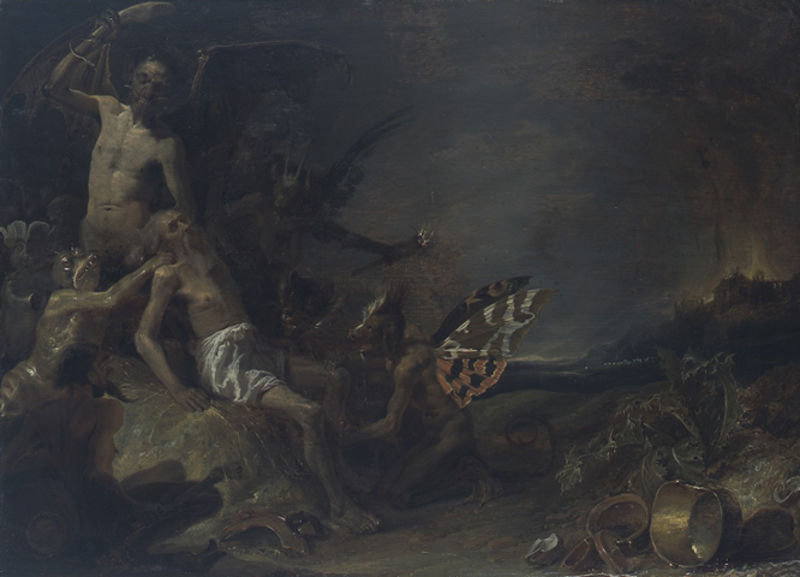
Titel: Hiob, von bösen Geistern geplagt
Künstler: Cornelis Saftleven
Standort: Karlsruhe
Institution: Staatliche Kunsthalle Karlsruhe
Schlagwörter: blue, fight, oil, red, white, arm, black, dark, figures, gold, gray, hair, old, painting, woman, yellow, oil painting, reflection, brown, plant, pot, smoke, angel, angels, clouds, hell, man, naked, nude, nudes, rocks, skin, sky, spoils, background, building, landscape, ocean, orange, sea, distance, trees, death, armour, baroque, feet, metal, spanish, evening, light, night, plants, drawing, shadow, dunkel, realism, dog, sketch, tail, allegory, beard, devil, fly, martyr, nymphs, old man, saint, torch, fairy, wings, dead, still life, city, human, historical, buildings, art, beauty, pots, foot, shoe, legs, cloth, fire, chest, old age, fish, cave, horns, canvas, dutch, desert, ghost, butterfly, tod, bronze, darkness, fairies, tan, bible, pan, biblical, teufel, bat, body, creature, evil, scary, wing, dream, anger, comic, kill, bodies, barock, monster, snake, broken, krieg, harm, hurt, murder, apostle, hermit, thin, age, feuer, fantasy, holding, beards, mord, spooky, rags, torture, sfumato, attack, chiaroscuro, destruction, düster, flügel, senior, bucket, blakc, loincloth, terror, demon, gloomy, demons, inferno, satan, frog, maks, anthony, teeth, catch, devils, temptation, fable, moth, underwear, b, chimera, tdead, cocks, shadowy, sketc, vampire, hölle, dämonen, vampier, operung, vampir, verzweiflung, hgsdh, gott und teufel, punish, gemetzel, schmetterling, whipping, st. anthony, burning city, butterfly wings, torment, hermit saint, assault, spooly, dämon, shards, beat, robbing, brooding, morbid, creatures, mam, antonius, flys, utensils, bosch, jüngste gericht, end of days, drag, fondel, macabe, spoopy, torturing, mermaids, evik, harrassement